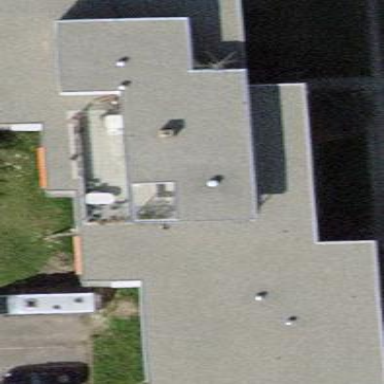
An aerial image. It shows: Building with apartments and flat roof.